Brain MRI, t2w sequence, axial 2D slice.
Patient: age 35, sex F, weight 78 kg, height 1.78 m
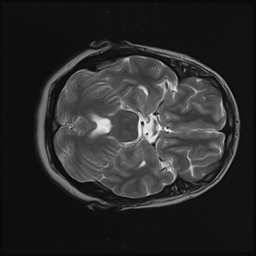